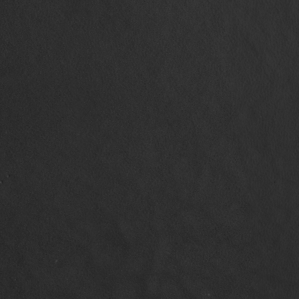
Label: non_frost